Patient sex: F
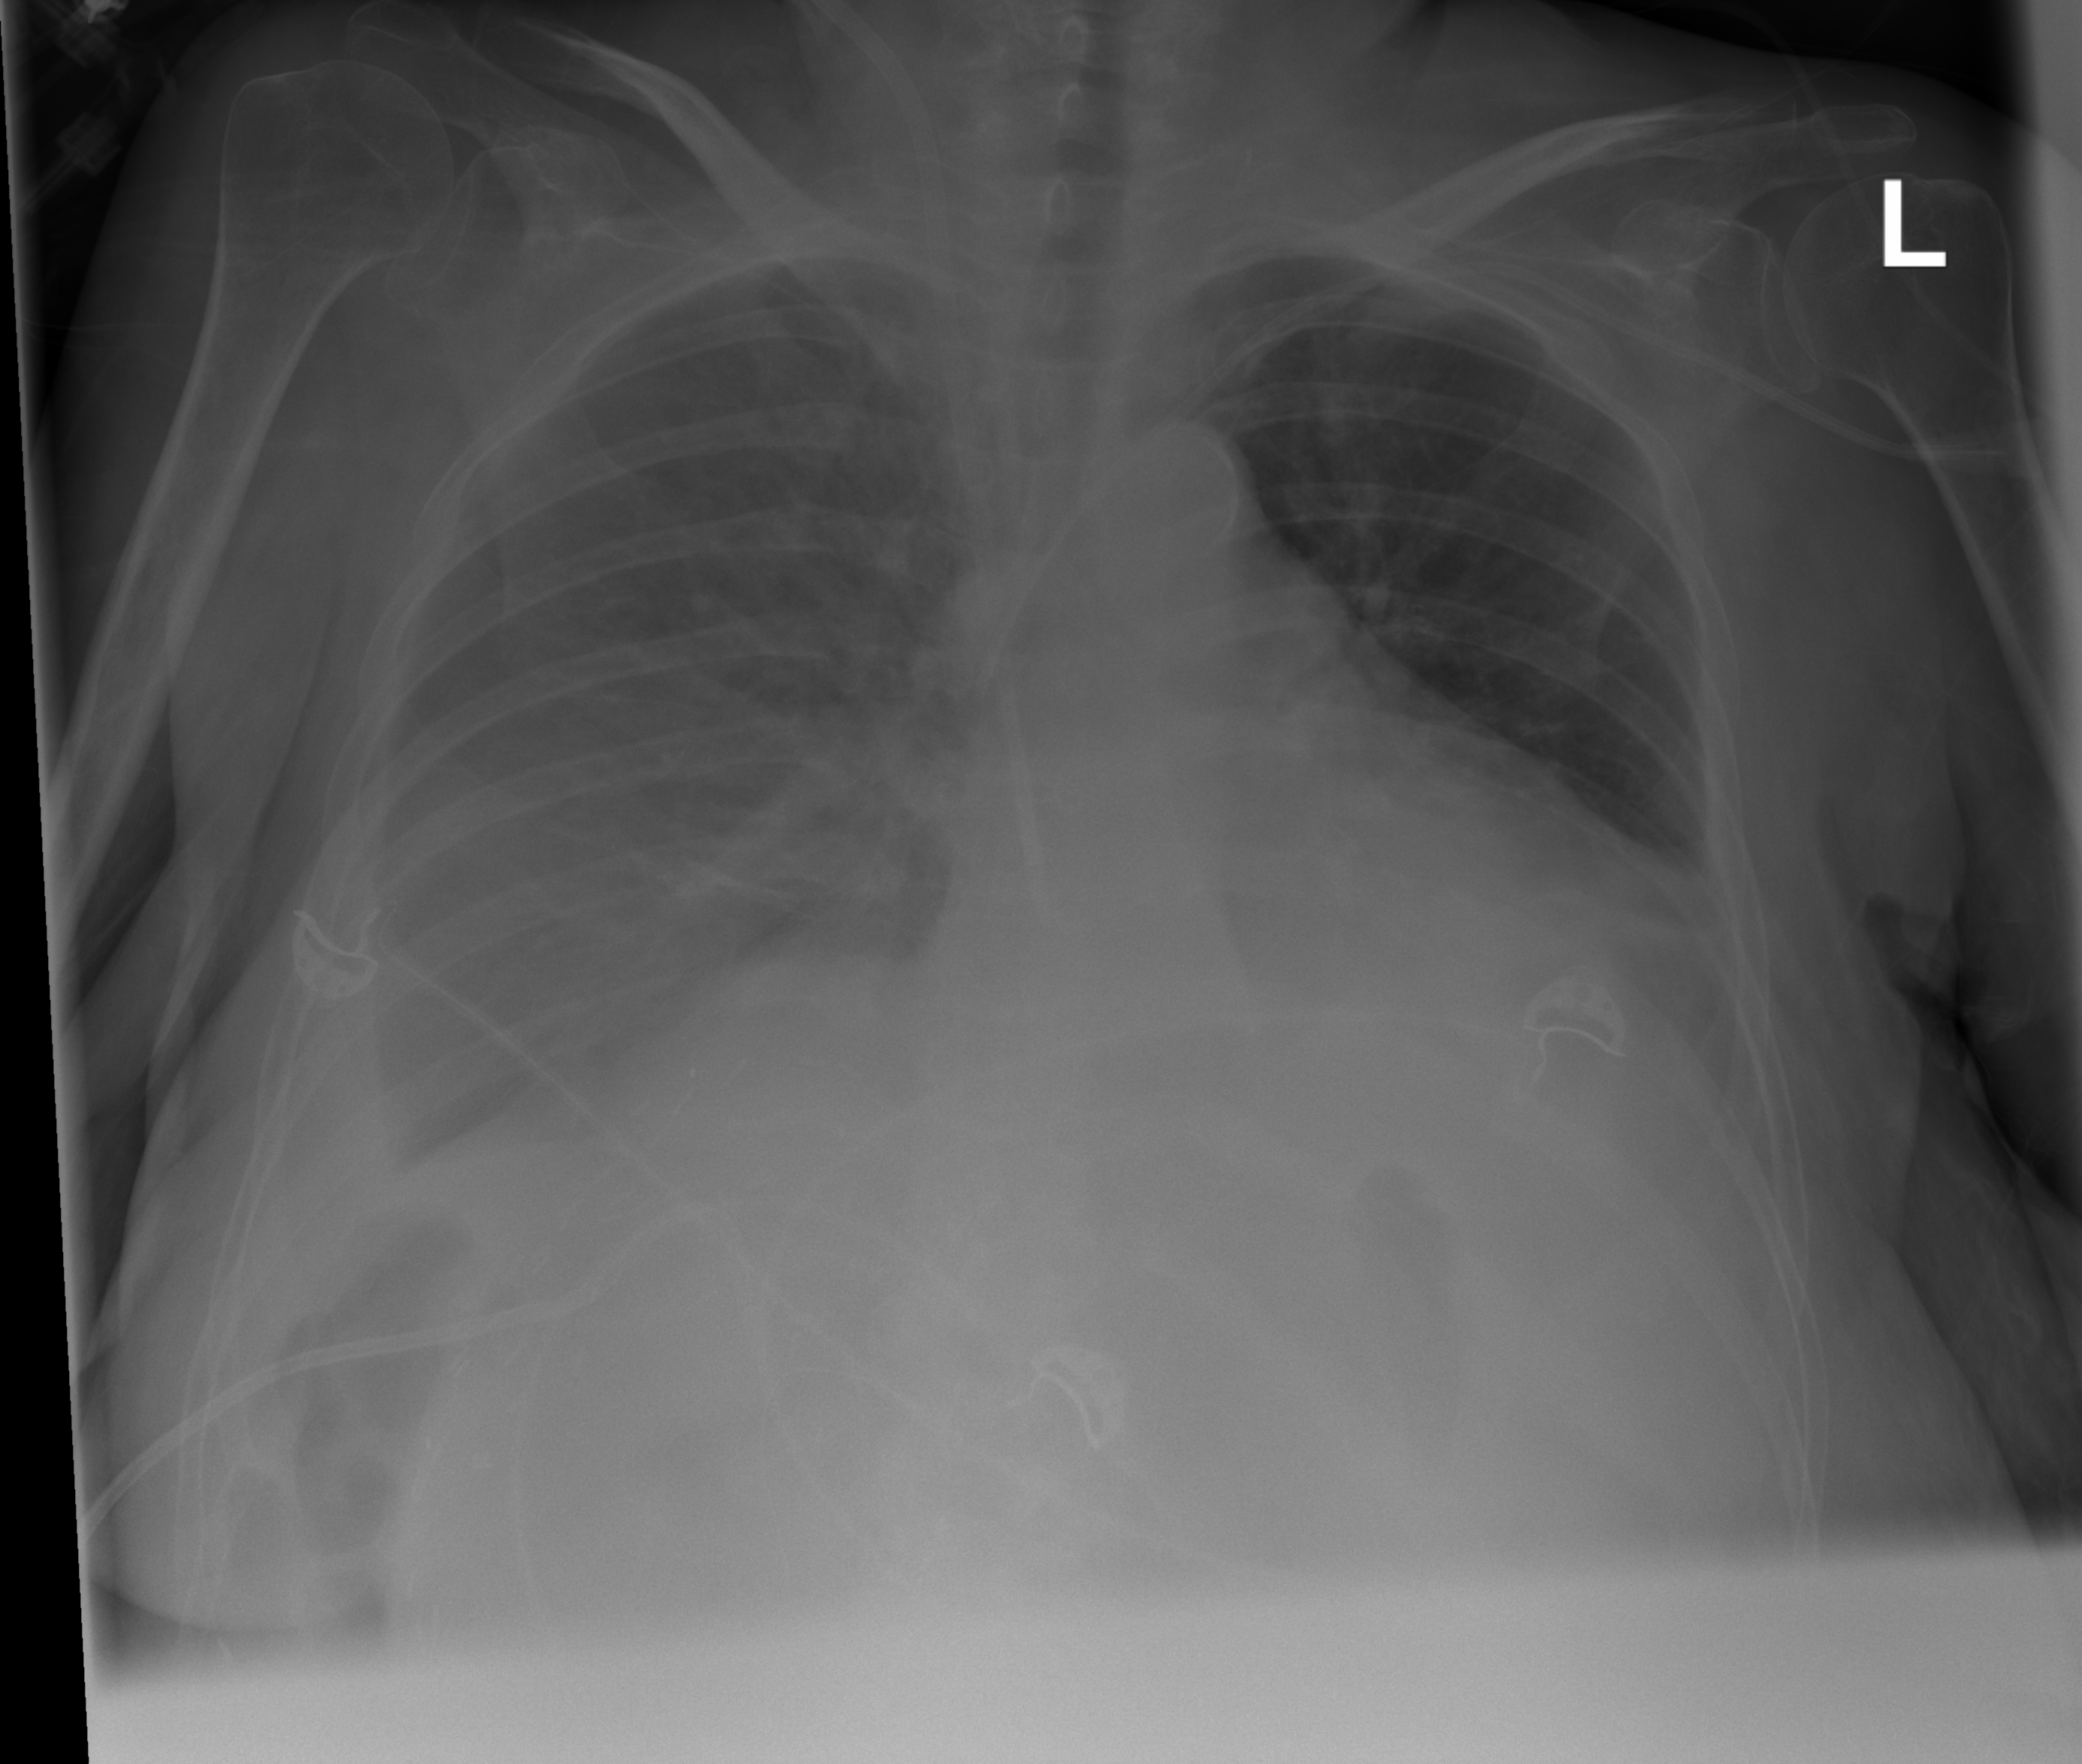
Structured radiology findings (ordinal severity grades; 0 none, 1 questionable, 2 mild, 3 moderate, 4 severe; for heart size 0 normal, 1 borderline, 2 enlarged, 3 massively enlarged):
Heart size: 2
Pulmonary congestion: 0
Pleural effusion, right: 2
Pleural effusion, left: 2
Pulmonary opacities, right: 0
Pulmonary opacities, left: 0
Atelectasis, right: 2
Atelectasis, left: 2